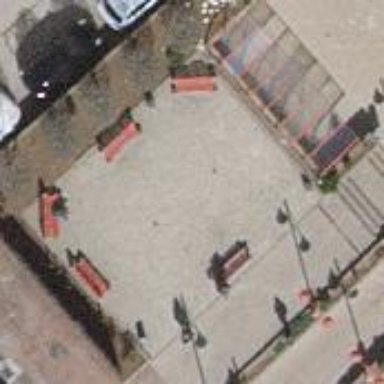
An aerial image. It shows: Outdoor seating area for leisure.